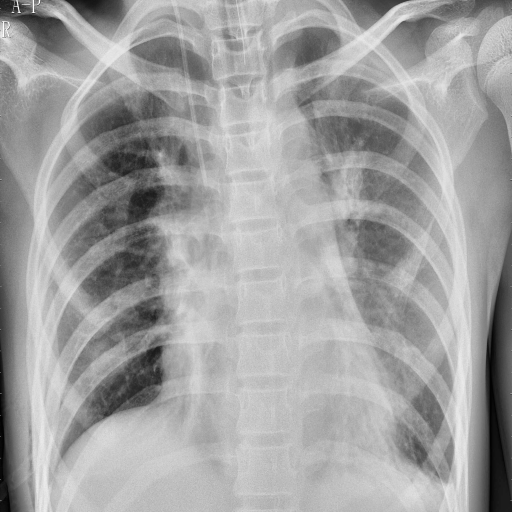
Finding: PNEUMONIA